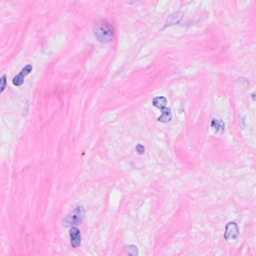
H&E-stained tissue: Breast